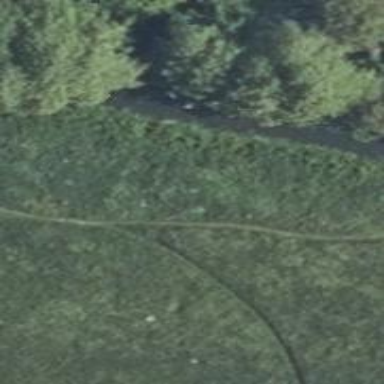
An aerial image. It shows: Grass track with Grade 4 tracktype.